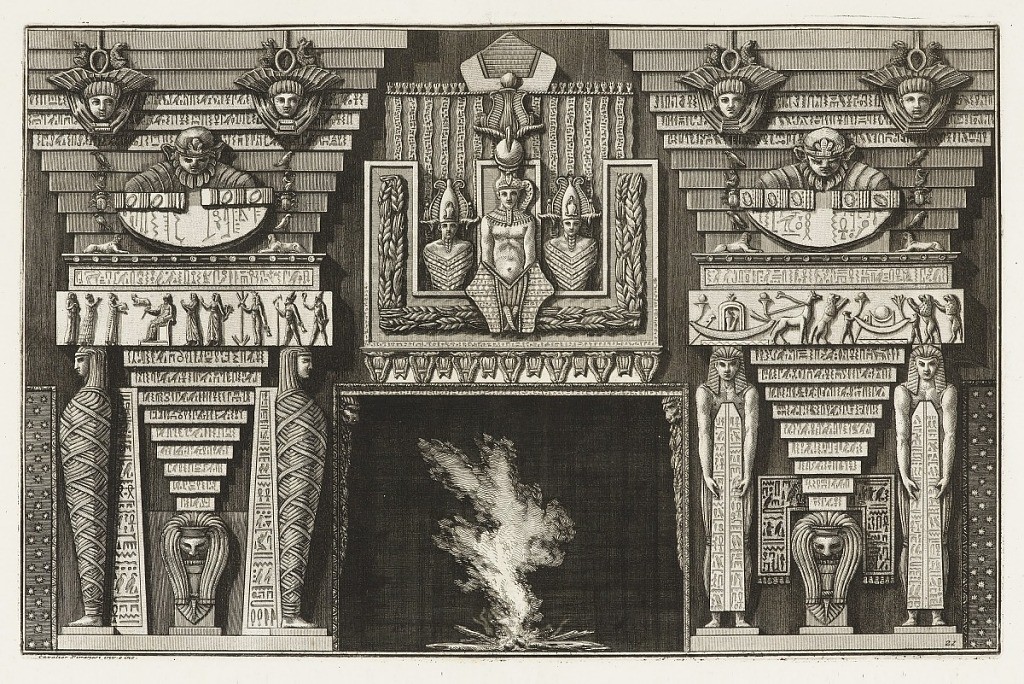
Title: Etruscan Chimneypiece, from Diverse Maniere d'adornare i cammini
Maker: Giovanni Battista Piranesi, Italian, 1720–1778
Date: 1769
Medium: Etching on paper
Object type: Book
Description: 1967-85-24: Fireplace decorated with Egyptian attributes: mumm...;     1967-85-24-28: Chimney flanked by inverted stepped pyramids heavi...